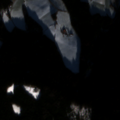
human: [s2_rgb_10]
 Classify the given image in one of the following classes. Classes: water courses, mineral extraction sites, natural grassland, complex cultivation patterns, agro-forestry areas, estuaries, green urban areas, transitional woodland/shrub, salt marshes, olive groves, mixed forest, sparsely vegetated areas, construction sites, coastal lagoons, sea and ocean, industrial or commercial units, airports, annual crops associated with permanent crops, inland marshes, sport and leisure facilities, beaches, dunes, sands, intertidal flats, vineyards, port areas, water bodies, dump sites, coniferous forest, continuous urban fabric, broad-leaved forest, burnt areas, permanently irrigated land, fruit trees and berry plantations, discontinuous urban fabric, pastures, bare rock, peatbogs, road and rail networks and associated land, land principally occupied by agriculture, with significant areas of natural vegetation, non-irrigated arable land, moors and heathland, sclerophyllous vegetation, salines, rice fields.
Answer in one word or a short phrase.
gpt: complex cultivation patterns, land principally occupied by agriculture, with significant areas of natural vegetation, coniferous forest